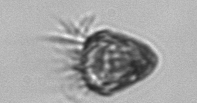
Label: Ciliophora